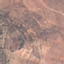
Label: PermanentCrop